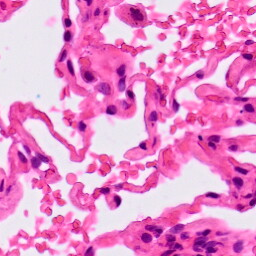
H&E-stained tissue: Lung